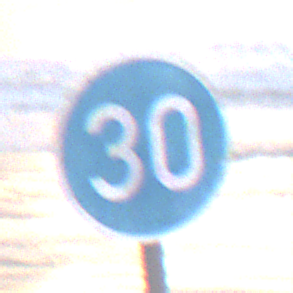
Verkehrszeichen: VorgeschriebeneMindestgeschwindigkeit
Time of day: SunriseSunset
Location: Outdoor (Beach)
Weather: Overcast
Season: NotSpecified
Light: Natural